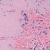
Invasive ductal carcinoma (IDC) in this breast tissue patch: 1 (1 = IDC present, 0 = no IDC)